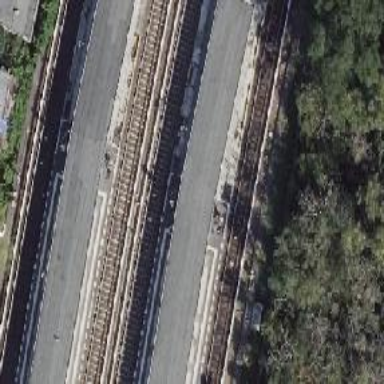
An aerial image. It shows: Railway signal.